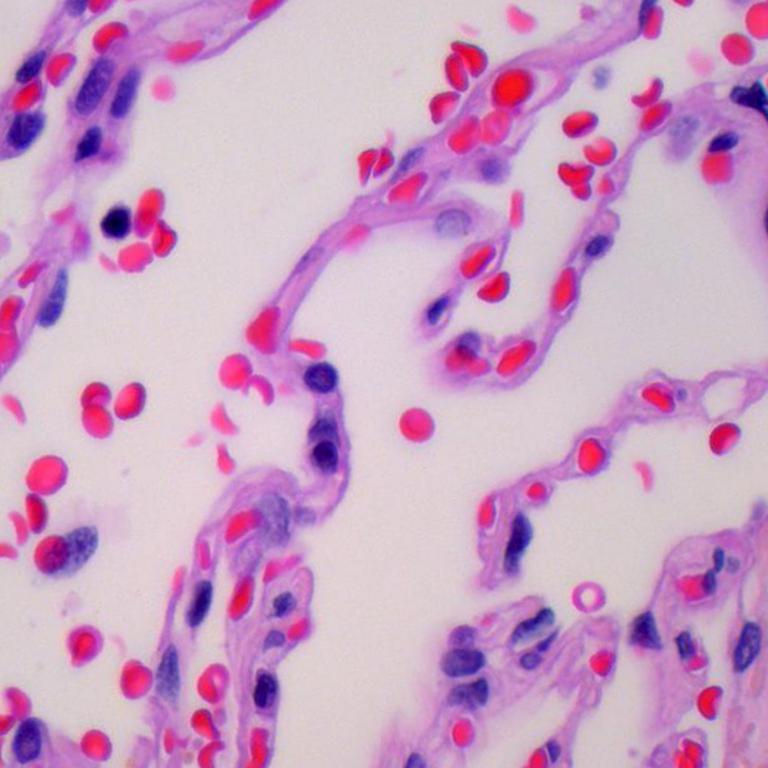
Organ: lung
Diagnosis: benign